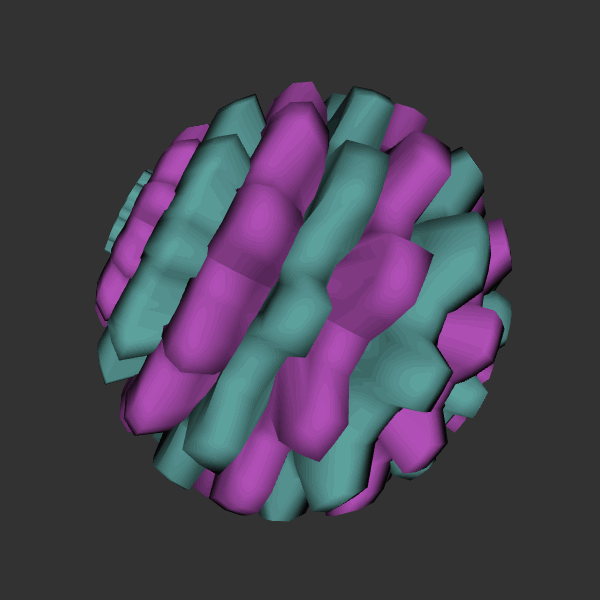
Background: dark